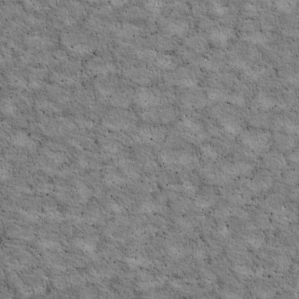
Label: non_frost